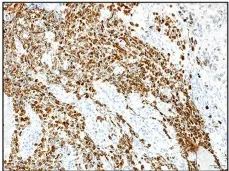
Histological evaluation of NEC and SCC. Hematoxylin and eosin, and immunohistochemical staining of the biopsy (NEC;. P53. NEC, neuroendocrine carcinoma; SCC, squamous cell carcinoma; H-E, hematoxylin and eosin.
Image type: pathology (immunostaining)